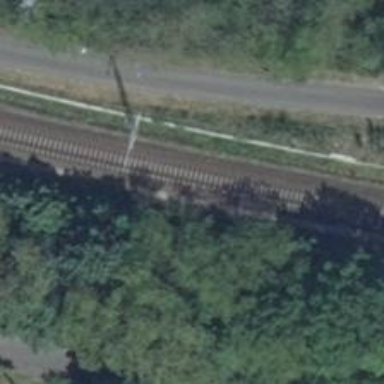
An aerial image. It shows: Railway with electrified contact lines.